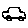
Label: car